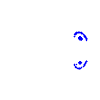
Particle: pion